Question: Here you can see my application:

I dont know how I can through code link xml schema with JTable with all type(int,string,float). Say like Year is type int and in schema is int and how i can link it? I dont know how will be in english link or relate.
In this application i write all data to xml file, and when application loaded it loads all data from xml file.
Here i creating xml schema:
'''
public void CreateSchema(String FileName){
file=FileName;
JAXBContext jc;
try {
jc = JAXBContext.newInstance(XmlSchemaType.class);
jc.generateSchema(new SchemaOutputResolver() {
@Override
public javax.xml.transform.Result createOutput(String namespaceURI, String suggestedFileName)throws IOException {
suggestedFileName=file+".xsd";
return new StreamResult(suggestedFileName);
}
});
} catch (IOException e) {
e.printStackTrace();
} catch (JAXBException e) {
e.printStackTrace();
}
}
'''
Here is all types:
'''
import javax.xml.bind.annotation.XmlAccessType;
import javax.xml.bind.annotation.XmlAccessorType;
import javax.xml.bind.annotation.XmlAttribute;
import javax.xml.bind.annotation.XmlElement;
import javax.xml.bind.annotation.XmlRootElement;
@XmlAccessorType(XmlAccessType.FIELD)
@XmlRootElement(name = "Auto")
public class XmlSchemaType {
row[] Row;
}
class row {
@XmlAttribute
byte ID;
@XmlElement
String VIN;
@XmlElement
String Make;
@XmlElement
String Model;
@XmlElement
int Year;
@XmlElement
String Description;
@XmlElement
float Cost;
}
'''
Here is writing to xml file:
'''
public void CreateXml(JTable tb,JTable tb2,String FileName){
try {
file=FileName;
DocumentBuilderFactory docFactory = DocumentBuilderFactory.newInstance();
DocumentBuilder docBuilder = docFactory.newDocumentBuilder();
Document doc = docBuilder.newDocument();
Element rootElement = doc.createElement("Auto");
doc.appendChild(rootElement);
int i=0,j=0,k=0;
while (i<tb.getRowCount()){
j=0;
Element rows = doc.createElement("Row");
rootElement.appendChild(rows);
Attr attr = doc.createAttribute("id");
attr.setValue((i+1)+"");
rows.setAttributeNode(attr);
//Pirma lentele
while (j<tb.getColumnCount()-1){
Element element = doc.createElement(tb.getTableHeader().getColumnModel().getColumn(j).getHeaderValue()+"");
element.appendChild(doc.createTextNode(tb.getModel().getValueAt(i, j)+""));
rows.appendChild(element);
j++;
}
//Antra lentele
j=2;//pirmu lauku nereikia
while (j<tb2.getColumnCount()-1){
Element element2 = doc.createElement(tb2.getTableHeader().getColumnModel().getColumn(j).getHeaderValue()+"");
element2.appendChild(doc.createTextNode(tb2.getModel().getValueAt(i, j)+""));
rows.appendChild(element2);
if (j==2){
tb2.getModel().setValueAt(tb.getModel().getValueAt(i, 0),i,1);
}
j++;
}
i++;
}
TransformerFactory transformerFactory = TransformerFactory.newInstance();
Transformer transformer = transformerFactory.newTransformer();
DOMSource source = new DOMSource(doc);
StreamResult result;
try {
FileOutputStream fileOutputStream = null;
fileOutputStream = new FileOutputStream(
new File(file+".xml"));
result = new StreamResult(fileOutputStream);//new FileOutputStream(file+".xml"));
transformer.setOutputProperty(OutputKeys.INDENT, "yes");//new line... kad butu naujoje eiluteje
transformer.transform(source, result);
try {
fileOutputStream.close();
} catch (IOException e) {
e.printStackTrace();
}
} catch (FileNotFoundException e) {
e.printStackTrace();
}
} catch (ParserConfigurationException pce) {
pce.printStackTrace();
} catch (TransformerException tfe) {
tfe.printStackTrace();
}
//file.renameTo(FileName+".xml");
}
'''
And here loading my xml file:
'''
public void PopulateDataSet(JTable tb,JTable tb2,String FileName){
file=FileName;
File f= new File(file+".xml");
if (f.exists()){
try {
DocumentBuilderFactory dbFactory = DocumentBuilderFactory.newInstance();
DocumentBuilder dBuilder = dbFactory.newDocumentBuilder();
Document doc = dBuilder.parse(f);
doc.getDocumentElement().normalize();
NodeList nList = doc.getElementsByTagName("Row");
for (int temp = 0; temp < nList.getLength(); temp++) {
Node nNode = nList.item(temp);
if (nNode.getNodeType() == Node.ELEMENT_NODE) {
Element eElement = (Element) nNode;
DefaultTableModel model = (DefaultTableModel) tb.getModel();
model.addRow(new Object[] { "", "","","","Delete" });
tb.getModel().setValueAt(eElement.getElementsByTagName("VIN").item(0).getTextContent(),temp, 0);
tb.getModel().setValueAt(eElement.getElementsByTagName("Make").item(0).getTextContent(),temp, 1);
tb.getModel().setValueAt(eElement.getElementsByTagName("Make").item(0).getTextContent(),temp, 2);
tb.getModel().setValueAt(eElement.getElementsByTagName("Year").item(0).getTextContent(),temp, 3);
tb.getModel().setValueAt("Delete",temp, 4);
DefaultTableModel model2 = (DefaultTableModel) tb2.getModel();
model2.addRow(new Object[] { (tb2.getRowCount()+1), "","","","Delete" });
tb2.getModel().setValueAt(eElement.getElementsByTagName("VIN").item(0).getTextContent(),temp, 1);
tb2.getModel().setValueAt(eElement.getElementsByTagName("Description").item(0).getTextContent(),temp, 2);
tb2.getModel().setValueAt(eElement.getElementsByTagName("Cost").item(0).getTextContent(),temp, 3);
tb2.getModel().setValueAt("Delete",temp, 4);
}
}
} catch (Exception e) {
e.printStackTrace();
}
}
if (!f.exists()){
CreateXml(tb,tb2,file);
CreateSchema(file);
}
}
'''
But how to use xml shema with JTable, xml?
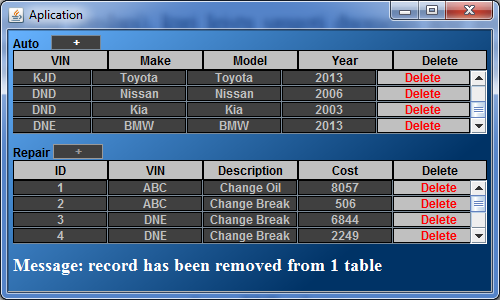
Answer: ----
Why are you using DOM to read and write the xml, when you are already using JAXB Mapping. If you are doing the mapping correctly , it's just a matter of using the <URL> to write and read, respectively. Make sure to look at those API links yo see example usage. It's only around 5 lines of code to handle each operaion.
<URL>
Also, you can just create your own <URL> and unmarshal and marshal straight to and from the table model. This is probably the most effective way to keep everything sync. Create a class 'Auto' to represent each row, and a class 'AutoModel', that will be the root element in the xml document, as well as the 'TableModel' for the 'JTable'. Something like:
'Auto' class
'''
@XmlAccessorType(XmlAccessType.FIELD)
@XmlType(name = "Auto", propOrder = {
"id", "VIN", "Make", "Model", "Year", "Description", "Cost"
})
public class Auto {
@XmlElement(name = "id")
Integer id;
@XmlElement(name = "VIN")
String VIN;
@XmlElement(name = "Make")
String Make;
@XmlElement(name = "Model")
String Model;
@XmlElement(name = "Year")
Integer Year;
@XmlElement(name = "Description")
String Description;
@XmlElement(name = "Cost")
Float Cost;
// === DON'T FORGET YOUR GETTERS and SETTERS
}
'''
'AutoModel' class
'''
@XmlRootElement(name = "AutoList")
public class AutoModel extends AbstractTableModel {
String[] columnNames = {"VIN", "Make", "Model", "Year"};
@XmlElement(name = "Auto")
protected List<Auto> autos;
public AutoModel() {
autos = new ArrayList<Auto>();
}
@Override
public int getRowCount() {
return autos.size();
}
@Override
public int getColumnCount() {
return columnNames.length;
}
@Override
public String getColumnName(int columnIndex) {
return columnNames[columnIndex];
}
@Override
public boolean isCellEditable(int row, int col) {
return false;
}
@Override
public Object getValueAt(int rowIndex, int columnIndex) {
Auto auto = autos.get(rowIndex);
Object value = null;
switch (columnIndex) {
case 0 : value = auto.getVIN(); break;
case 1 : value = auto.getMake(); break;
case 2 : value = auto.getModel(); break;
case 3 : value = auto.getYear(); break;
}
return value;
}
}
'''
'Test', using this xml file
'''
<?xml version="1.0" encoding="UTF-8"?>
<AutoList>
<Auto>
<id>1</id>
<VIN>123456788910FASDE</VIN>
<Make>Mercedes</Make>
<Model>CL 550</Model>
<Year>2012</Year>
<Description>Hello World</Description>
<Cost>80000.00</Cost>
</Auto>
</AutoList>
'''

'''
import java.awt.Dimension;
import java.io.File;
import javax.swing.*;
import javax.xml.bind.*;
public class TestTableMarshall {
private static final String INPUT_FILE = "src/table/autos.xml";
private static final String OUTPUT_FILE = "src/table/autos1.xml";
public static void main(String[] args) throws Exception {
AutoModel model = unmarshal(INPUT_FILE);
JTable table = new JTable(model) {
@Override
public Dimension getPreferredScrollableViewportSize() {
return getPreferredSize();
}
};
JOptionPane.showMessageDialog(null, new JScrollPane(table));
marshal(model, OUTPUT_FILE);
}
private static void marshal(AutoModel model, String file) throws Exception {
JAXBContext context = JAXBContext.newInstance(AutoModel.class);
Marshaller marshaller = context.createMarshaller();
File f= new File(file);
marshaller.setProperty(Marshaller.JAXB_FORMATTED_OUTPUT, true);
marshaller.marshal(model, f);
}
private static AutoModel unmarshal(String file) throws Exception {
JAXBContext context = JAXBContext.newInstance(AutoModel.class);
Unmarshaller unmarshaller = context.createUnmarshaller();
AutoModel model = (AutoModel)unmarshaller.unmarshal(new File(file));
return model;
}
}
'''
---
As far the the 'AutoModel' goes, it only works for your first table. You will need to create another model for your repairs table. Also, the model, currently only offered read-only. You will need to add other functionality to say add a row and set individual values.
Here are some resources to look at:
- <URL>
---
With the JAXB annotations above you can create the schema, and you you want to validate the xml against it, you could just set the schema when you unmarshal. Something like:
'''
private static AutoModel unmarshal(String file) throws Exception {
JAXBContext context = JAXBContext.newInstance(AutoModel.class);
Unmarshaller unmarshaller = context.createUnmarshaller();
SchemaFactory factory = SchemaFactory.newInstance(XMLConstants.W3C_XML_SCHEMA_NS_URI);
Schema schema = factory.newSchema(new File("src/table/autos.xsd"));
unmarshaller.setSchema(schema);
AutoModel model = (AutoModel)unmarshaller.unmarshal(new File(file));
return model;
}
'''